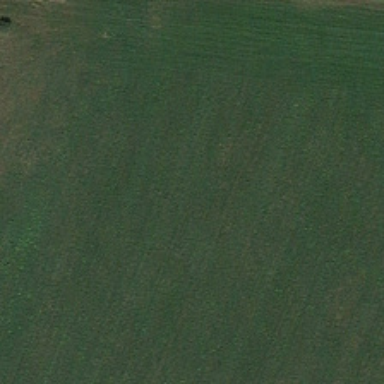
Several green trees are near a piece of green meadow .